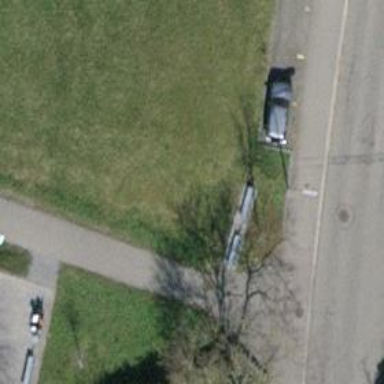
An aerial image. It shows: Bench for seating.